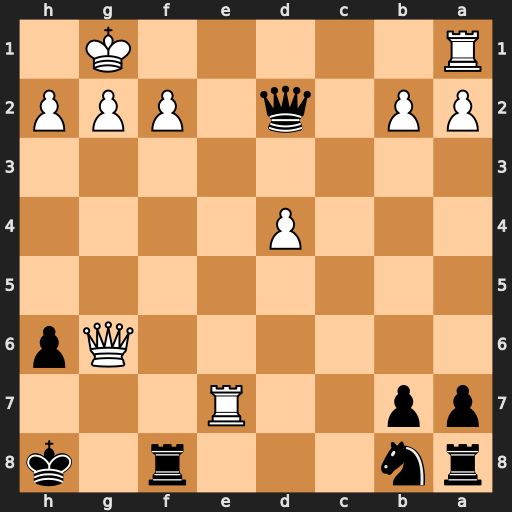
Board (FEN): rn3r1k/pp2R3/6Qp/8/3P4/8/PP1q1PPP/R5K1
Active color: b
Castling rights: -
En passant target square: -
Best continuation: Qxf2+ Kh1 Qf1+ Rxf1 Rxf1#